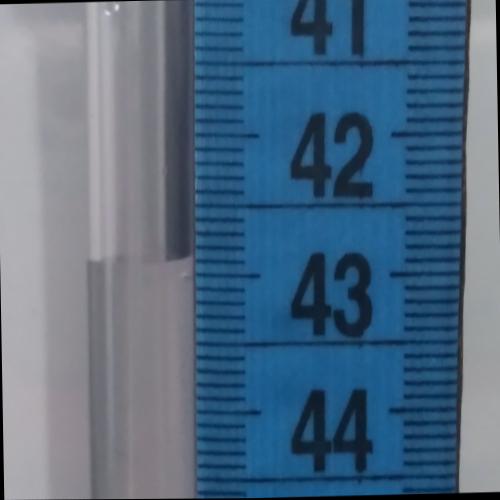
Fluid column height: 42.9 cm